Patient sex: M
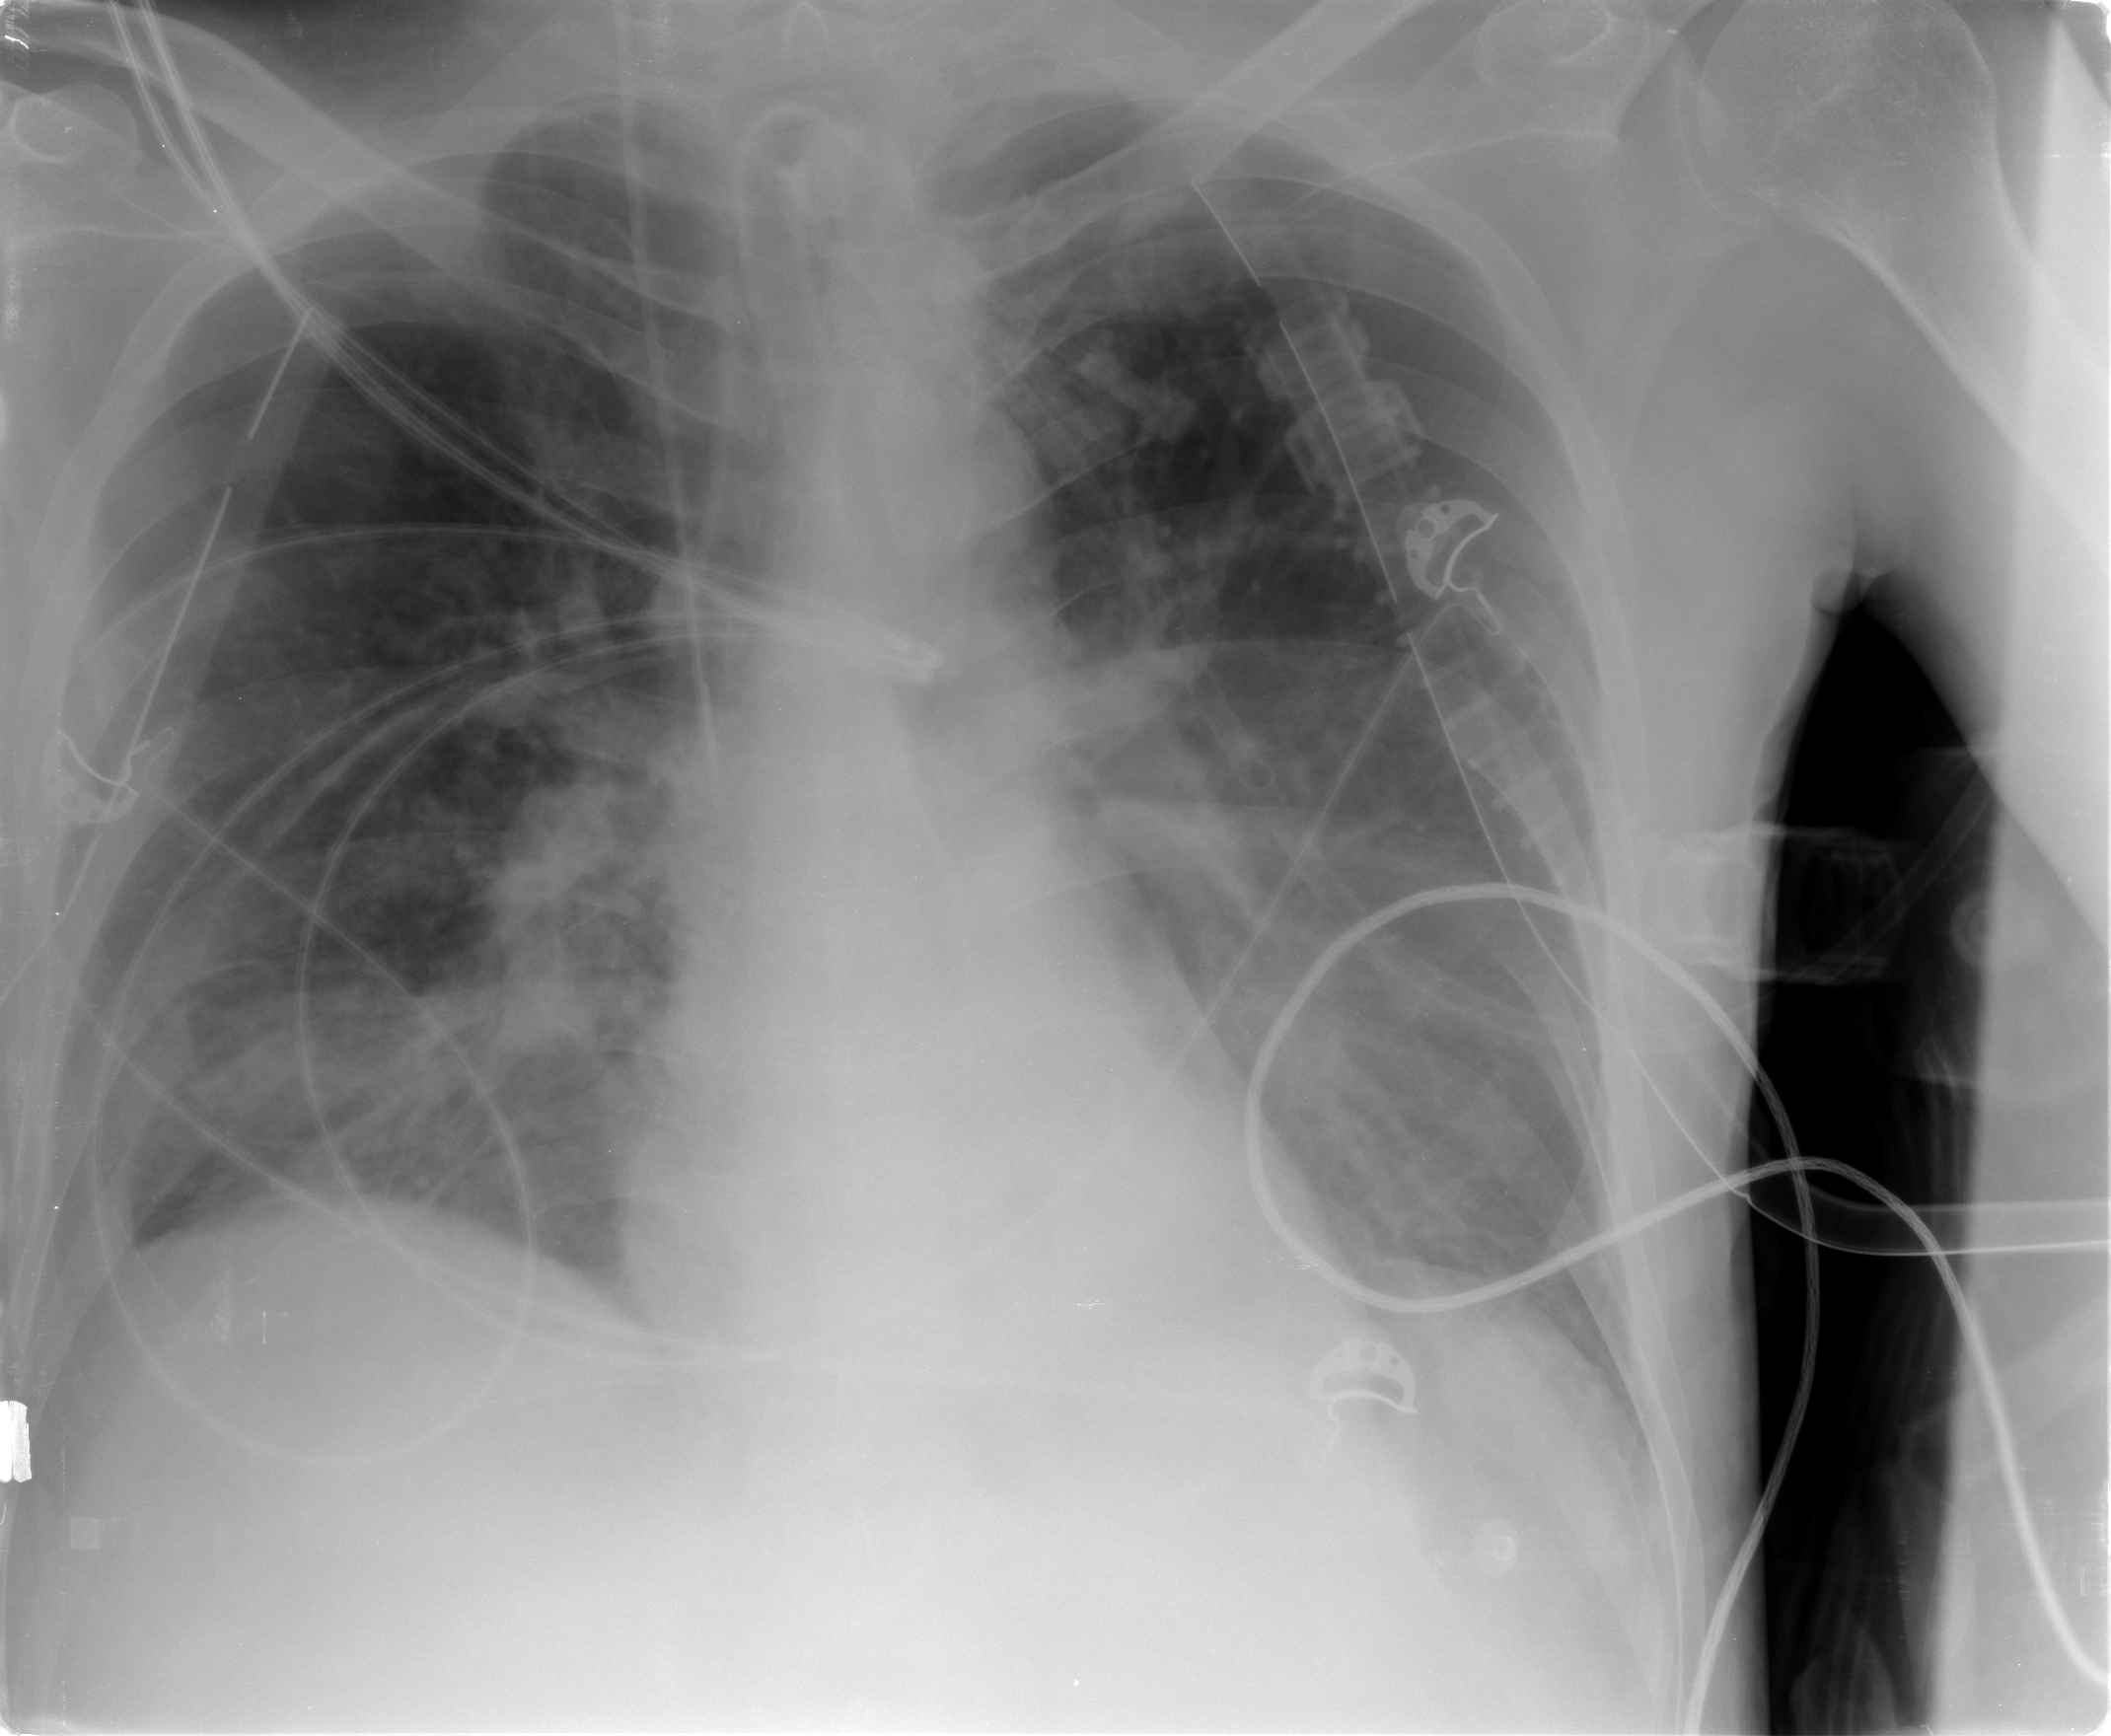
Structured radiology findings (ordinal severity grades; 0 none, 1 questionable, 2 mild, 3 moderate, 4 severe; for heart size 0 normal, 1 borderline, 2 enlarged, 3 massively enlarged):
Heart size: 0
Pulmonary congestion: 0
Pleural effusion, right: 0
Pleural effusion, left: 1
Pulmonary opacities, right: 2
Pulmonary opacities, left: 2
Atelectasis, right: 2
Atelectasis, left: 2